Question: I am plotting this graph below:

Using this data-
Dput:
'''
structure(list(trap = structure(1:9, .Label = c("12:00-18:00",
"18:00-20:00", "20:00-22:00", "22:00-24:00", "24:00-02:00", "02:00-04:00",
"04:00-06:00", "06:00-12:00", "08:00"), class = "factor"), gambiae = c(26L,
32L, 40L, 45L, 27L, 8L, 14L, 6L, NA), funestus = c(6L, 15L, 11L,
11L, 0L, 2L, 3L, 4L, NA), bed = c(0, 0, 0.073458921, 0.57100855,
0.927149125, 0.969466875, 0.794791474, 0.099302825, 0)), .Names = c("trap",
"gambiae", "funestus", "bed"), row.names = c(NA, -9L), class = "data.frame")
'''
And this is my code for the graph:
'''
par(mar = c(6,6,2,5))
with(bedtimes, plot(as.numeric(trap), gambiae, type="l", col="red3",
ylab=expression(italic(p))),
ylim=c(0,40))
par(new = T)
with(bedtimes, plot(as.numeric(trap), bed, type="l", axes=F, xlab="Time", ylab=NA, cex=1.2))
axis(4)
axis(side = 1, las=2, at=1:length(levels(bedtimes$trap)), levels(bedtimes$trap))
mtext(side = 4, line = 3, 'Proportion in bed')
polygon(bedtimes$bed,col=transp("gray"), border = NA)
par(new=T)
with(bedtimes, plot(as.numeric(trap), funestus, type="l", col="blue3",
ylab=expression(italic(p))),
ylim=c(0,40))
'''
The maximum value of the red line is 40, and the maximum value of the blue line is 15. But as you can see in the graph the two scales are overlapping. What I need is for the y-axis to be plotted from 0-40 and the lines to be plotted according to this range.
I thought that using ylim=c(0,40)) would set the y axis range but this hasn't worked for me. How do I solve this problem?
Thank you.
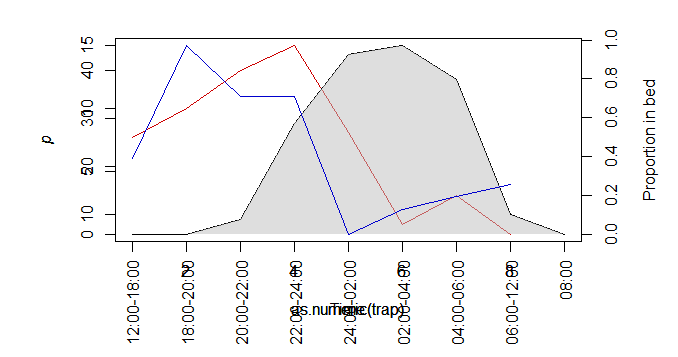
Answer: You must have the 'ylim' argument inside the 'plot' function.
'''
with(bedtimes, plot(as.numeric(trap), funestus, type="l", col="blue3",
ylab=expression(italic(p)),ylim=c(0,40)))
'''
---
Also, the maximum value for the red line is actually 45. Change 'ylim' accordingly.